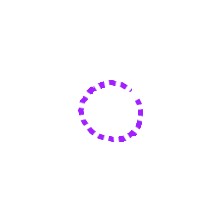
Shape: circle